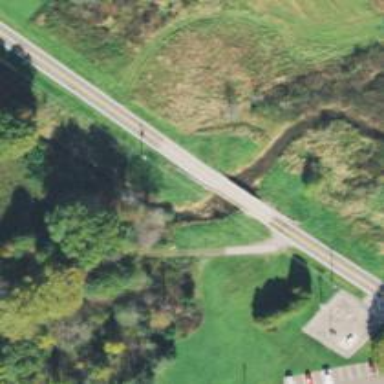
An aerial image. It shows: Tertiary road with bridge.